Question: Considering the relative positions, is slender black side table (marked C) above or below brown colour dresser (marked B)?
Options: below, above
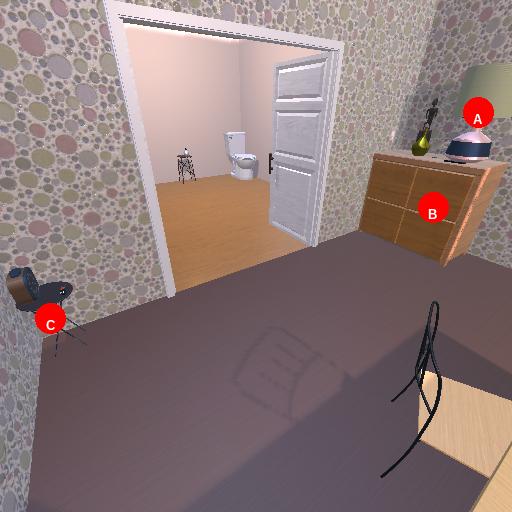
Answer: below